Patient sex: F
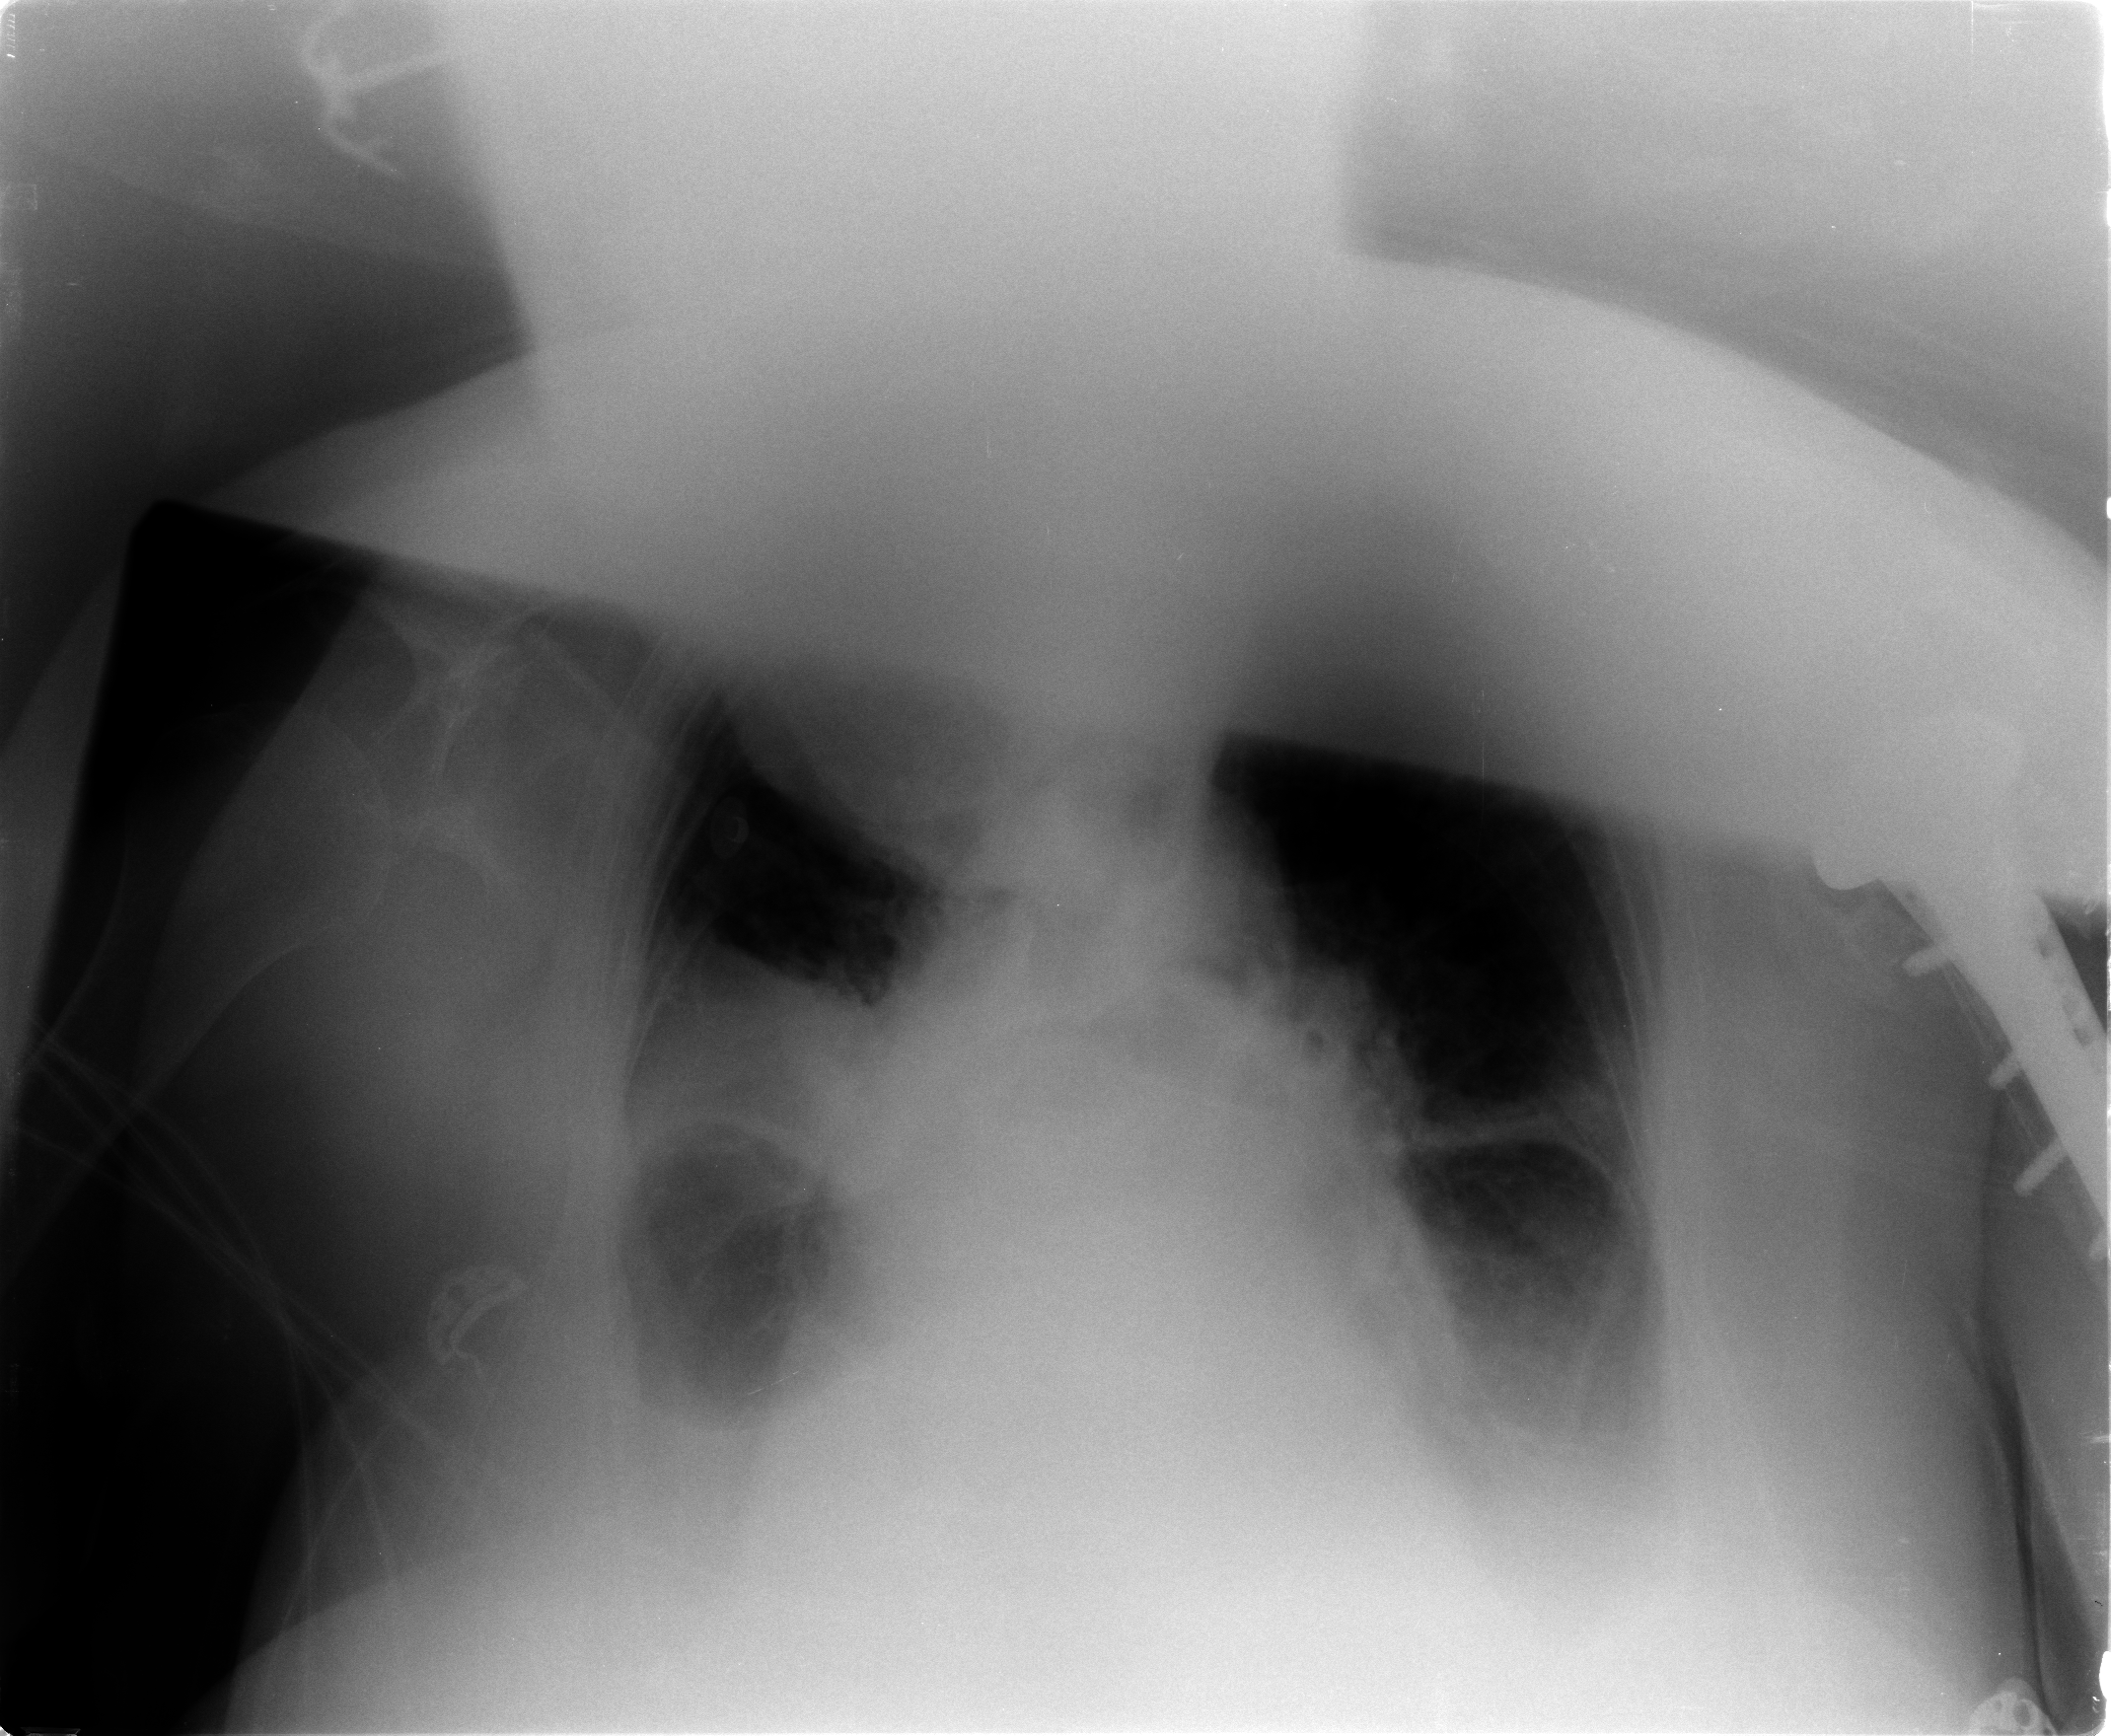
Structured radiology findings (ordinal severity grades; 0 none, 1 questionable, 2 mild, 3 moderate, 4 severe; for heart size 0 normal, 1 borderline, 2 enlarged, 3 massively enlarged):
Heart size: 2
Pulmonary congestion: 1
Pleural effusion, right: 3
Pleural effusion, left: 2
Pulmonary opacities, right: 1
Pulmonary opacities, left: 1
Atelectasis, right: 3
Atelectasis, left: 2